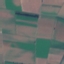
Land use / land cover class: AnnualCrop